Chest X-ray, AP view. Patient: 43 years old, sex F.
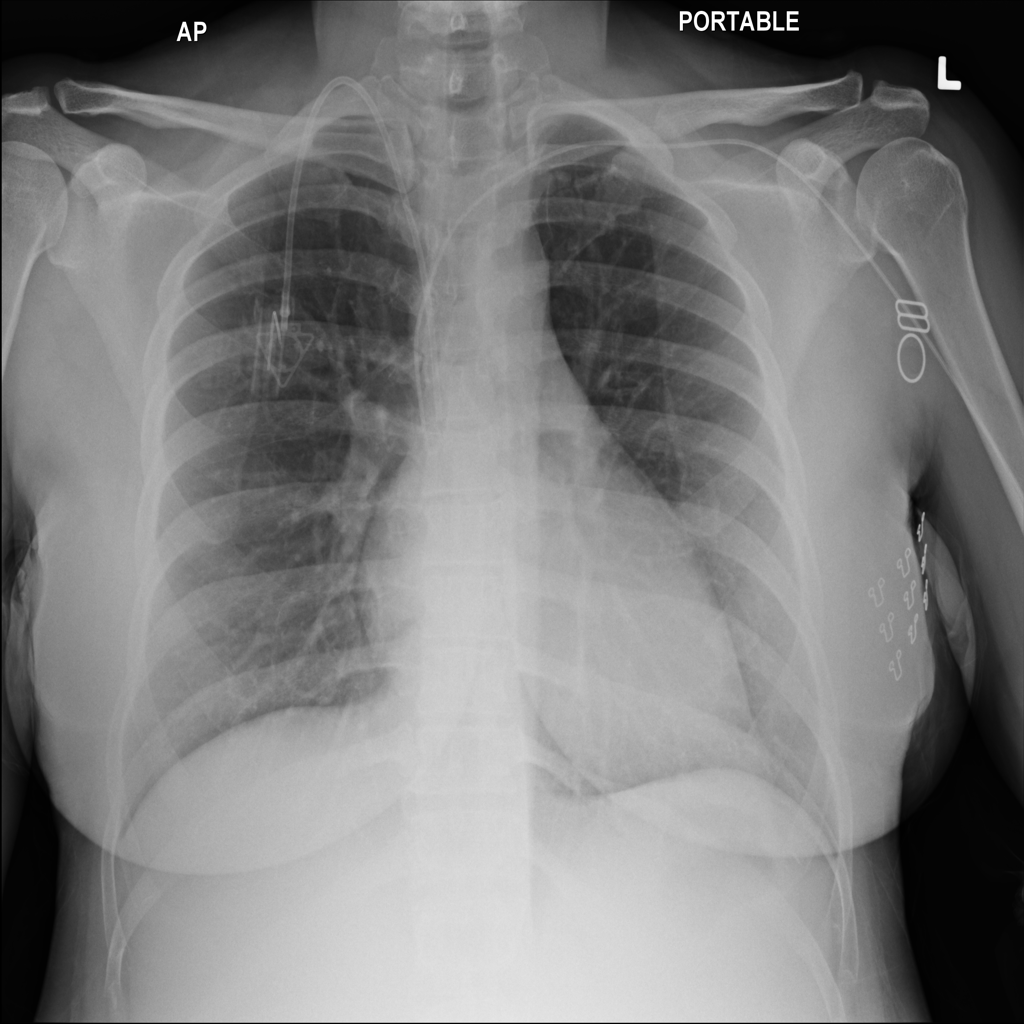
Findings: No Finding